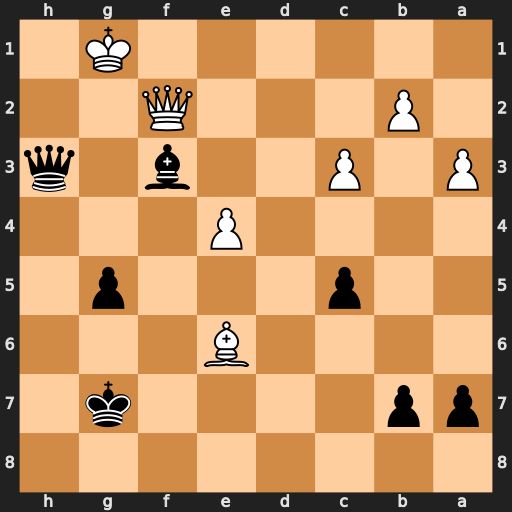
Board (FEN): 8/pp4k1/4B3/2p3p1/4P3/P1P2b1q/1P3Q2/6K1
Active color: b
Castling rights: -
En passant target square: -
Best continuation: Qh1#